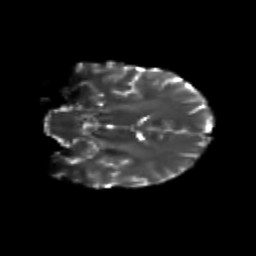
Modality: T2w
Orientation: coronal
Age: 26
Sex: female
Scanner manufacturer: siemens
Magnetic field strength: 3 T
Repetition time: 3.5 s
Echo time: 0.125 s